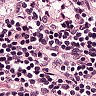
Metastatic tissue present: no